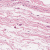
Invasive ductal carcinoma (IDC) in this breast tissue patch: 0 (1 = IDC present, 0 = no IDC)